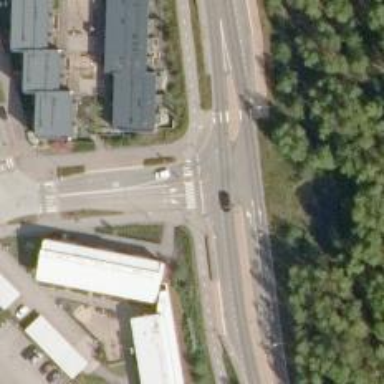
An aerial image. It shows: Asphalt surface with crossing for both pedestrians and cyclists.